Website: apple
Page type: newsletter-management
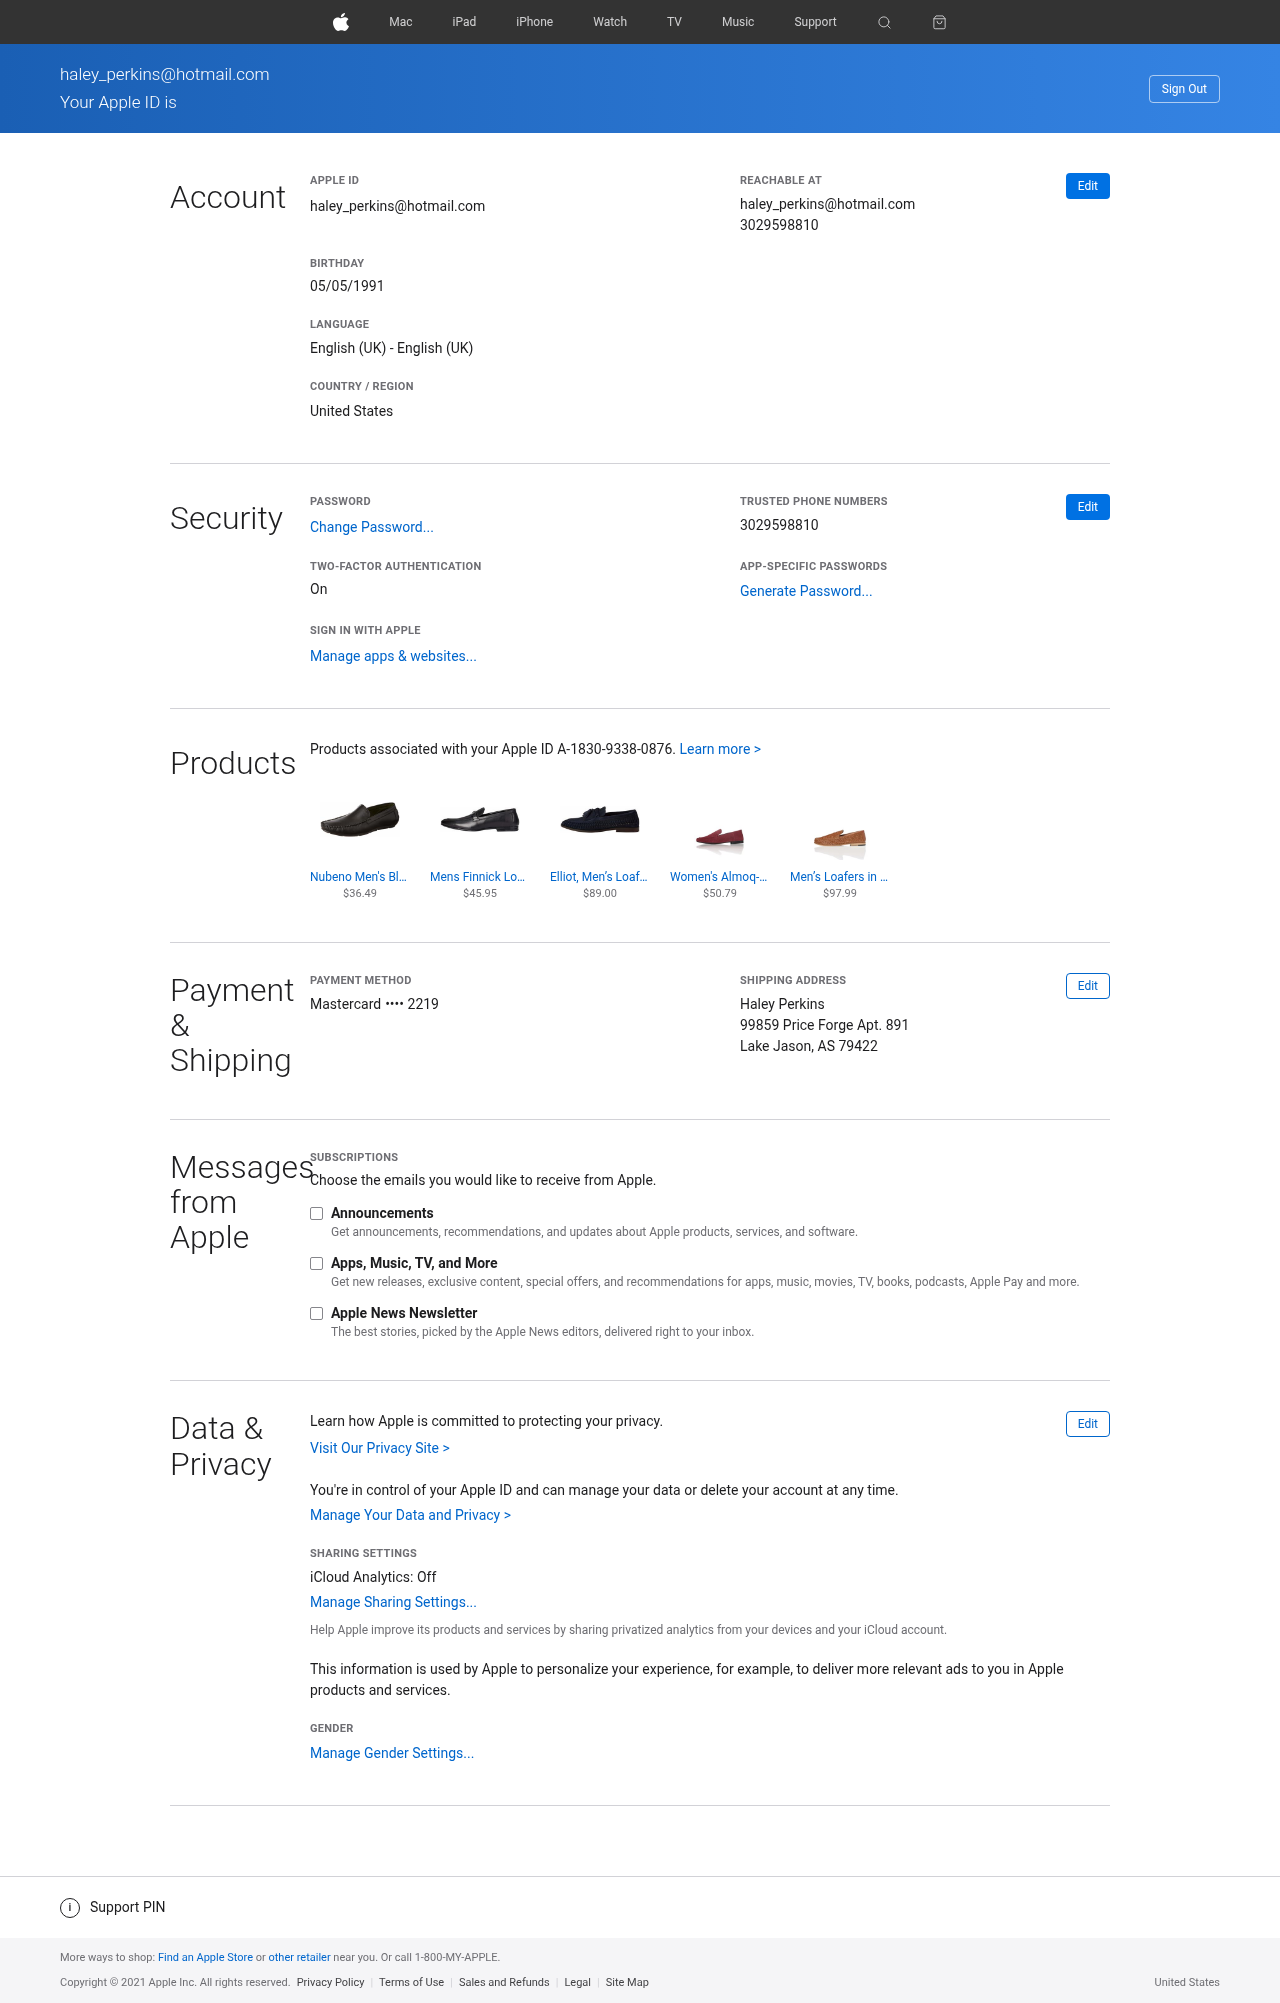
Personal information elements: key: PII_CARD_LAST4
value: •••• 2219
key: PII_CARD_TYPE
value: Mastercard
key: PII_CITY_STATE_ZIP
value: Lake Jason, AS 79422
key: PII_COUNTRY
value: United States
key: PII_DOB
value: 05/05/1991
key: PII_EMAIL
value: haley_perkins@hotmail.com
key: PII_FULLNAME
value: Haley Perkins
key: PII_PHONE
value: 3029598810
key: PII_STREET
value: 99859 Price Forge Apt. 891
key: PII_EMAIL2
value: haley_perkins@hotmail.com
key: PII_EMAIL3
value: haley_perkins@hotmail.com
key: PII_PHONE2
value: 3029598810
Product elements: key: PRODUCT1_NAME
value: Nubeno Men's Black Loafers-6 UK (40 EU) (Flex 3)
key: PRODUCT1_PRICE
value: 36.49
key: PRODUCT2_NAME
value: Mens Finnick Loafers
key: PRODUCT2_PRICE
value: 45.95
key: PRODUCT3_NAME
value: Elliot, Men’s Loafers
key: PRODUCT3_PRICE
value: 89
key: PRODUCT4_NAME
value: Women's Almoq-1w106 Loafers, Red Burgundy, 8 US
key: PRODUCT4_PRICE
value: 50.79
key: PRODUCT5_NAME
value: Men’s Loafers in Leather with Vamp Woven Embellishment, Brown (Tan), 7 UK
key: PRODUCT5_PRICE
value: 97.99